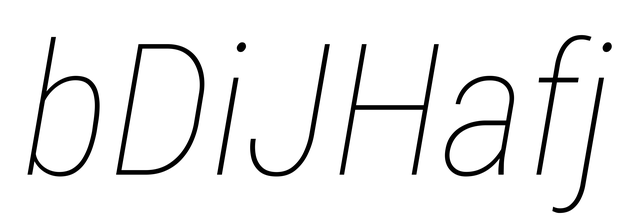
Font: Roboto-Italic_Condensed_Thin_Italic